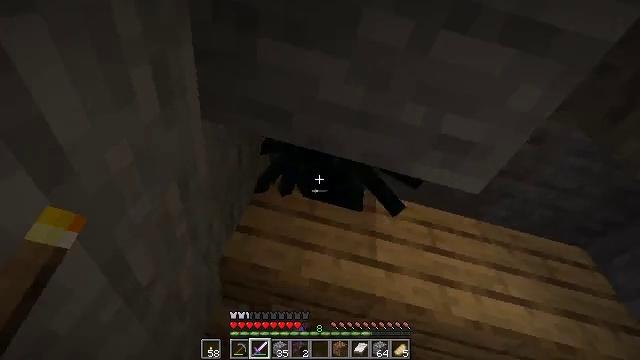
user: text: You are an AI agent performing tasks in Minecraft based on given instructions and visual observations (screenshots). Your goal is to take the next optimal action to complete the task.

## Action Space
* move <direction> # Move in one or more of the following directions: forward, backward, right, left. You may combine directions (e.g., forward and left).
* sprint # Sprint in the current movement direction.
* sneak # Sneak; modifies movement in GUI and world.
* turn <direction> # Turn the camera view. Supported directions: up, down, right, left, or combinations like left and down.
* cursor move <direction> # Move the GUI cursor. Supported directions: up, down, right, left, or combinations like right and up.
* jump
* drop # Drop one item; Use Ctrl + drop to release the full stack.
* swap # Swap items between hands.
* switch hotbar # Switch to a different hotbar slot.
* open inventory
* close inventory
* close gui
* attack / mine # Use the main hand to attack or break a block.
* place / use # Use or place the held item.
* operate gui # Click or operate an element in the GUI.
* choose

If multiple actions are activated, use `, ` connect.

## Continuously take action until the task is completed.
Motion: motion action
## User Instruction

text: Hunt a cave spider.
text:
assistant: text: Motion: sneak, attack / mine